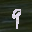
Label: 9